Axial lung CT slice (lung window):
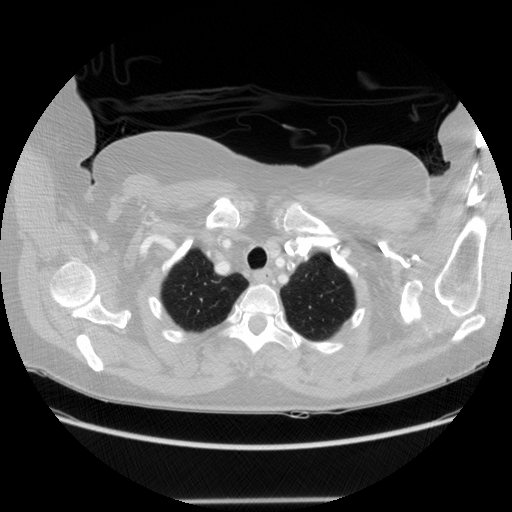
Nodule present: no